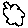
Label: cloud